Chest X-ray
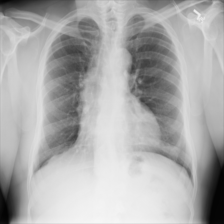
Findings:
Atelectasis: negative
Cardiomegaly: negative
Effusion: negative
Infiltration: negative
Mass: negative
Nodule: negative
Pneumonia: negative
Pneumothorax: negative
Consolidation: negative
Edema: negative
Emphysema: negative
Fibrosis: negative
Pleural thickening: negative
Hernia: negative